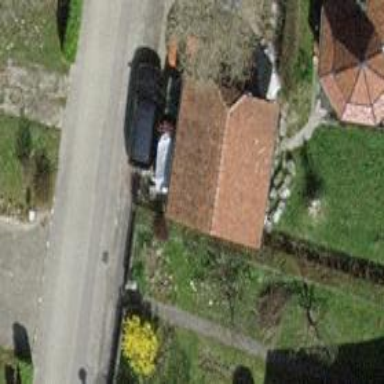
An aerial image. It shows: Garage.